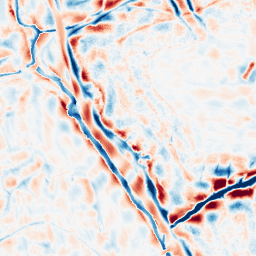
Category: wavelet
Decomposition family: wavelet_biorthogonal
Decomposition parameters: wavelet: bior3.5
level: 4
Upsampling method: sinc_blackman
Upsampling parameters: scale: 4
kernel_size: 16
Upsampling scale: 4